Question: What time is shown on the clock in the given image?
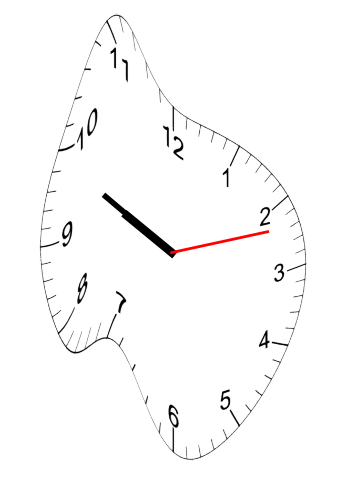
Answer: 09:49:12